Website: bh-photo
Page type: account-selection
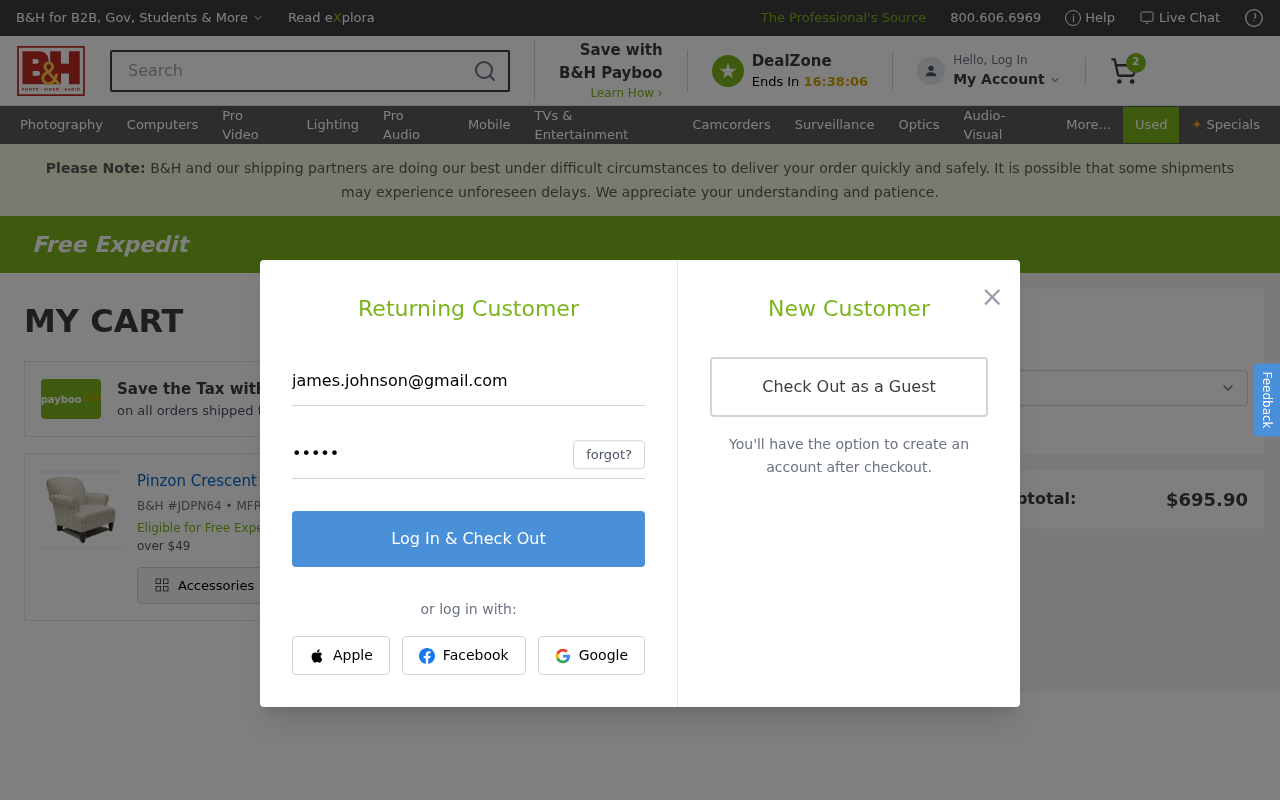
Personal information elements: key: PII_EMAIL
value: james.johnson@gmail.com
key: PII_POSTCODE
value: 70369
Product elements: key: PRODUCT1_NAME
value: Pinzon Crescent Bay Armchair, Stripe
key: PRODUCT1_QUANTITY
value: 2
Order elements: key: ORDER_NUM_ITEMS
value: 2
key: ORDER_SUBTOTAL
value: $695.90
Search elements: key: HEADER_SEARCH
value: Search
Other elements: key: BH_ITEM_NUMBER
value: JDPN64
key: MFR_NUMBER
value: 30138I